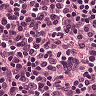
Metastatic tissue present: no